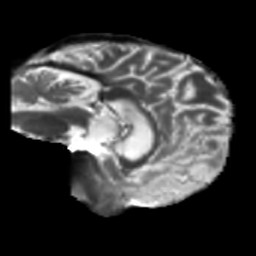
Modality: T2w
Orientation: sagittal
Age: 58
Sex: male
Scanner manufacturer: siemens
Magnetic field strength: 3 T
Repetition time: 5.47 s
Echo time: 0.0854 s